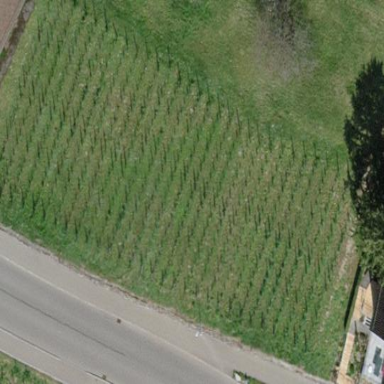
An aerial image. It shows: Orchard growing grapes.